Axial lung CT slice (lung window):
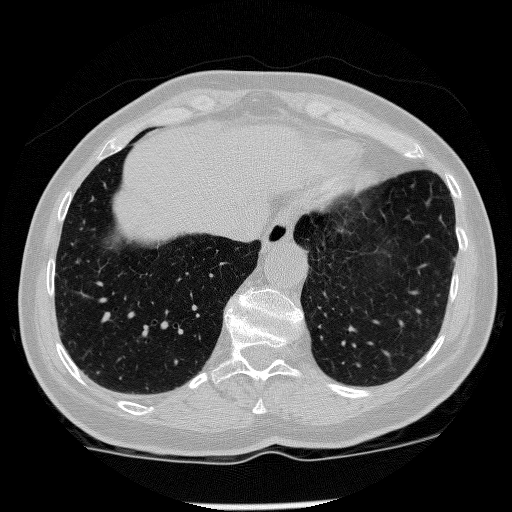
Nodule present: no